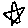
Label: star